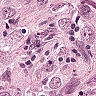
Metastatic tissue present: yes